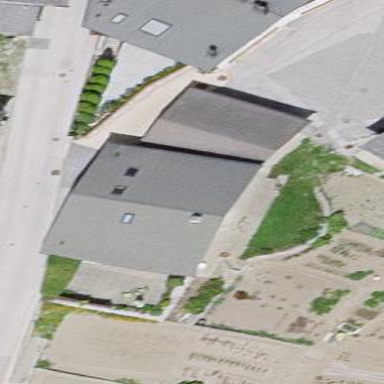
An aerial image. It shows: Simple house.